Aerial crown-view tile of a tropical tree (Barro Colorado Island, Panama), acquired 20250915:
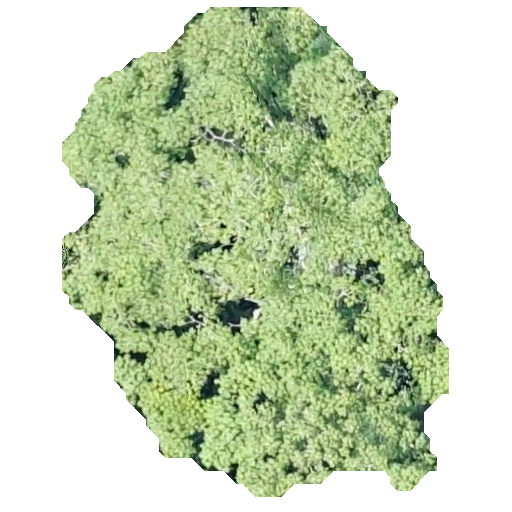
Species: Pseudobombax septenatum
GBIF accepted scientific name: Pseudobombax septenatum
Crown area: 198.794 m²